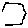
Label: hexagon